В центре гладкого горизонтального стола есть небольшое гладкое отверстие $O$, через которое проходит невесомый тонкий резиновый жгут с коэффициентом жёсткости $k$ (см. рис.). Один конец жгута закреплён в точке $A$ (которая находится строго под отверстием), а другой привязан к небольшому телу массой $m$. Длина жгута в ненатянутом состоянии равна расстоянию $AO$. Тело оттягивают вдоль стола в точку $B$ (расстояние $OB=l$) и сообщают ему скорость $v_0$, направленной вдоль стола перпендикулярно $OB$.
Найдите время $\tau$, необходимое для того, чтобы тело попало из точки $O$ в точку $C$, т.е. повернулось вокруг центра стола на $90^{\circ}$.
Найдите скорость тела $v_C$ в точке $C$ и расстояние $OC$ от $C$ до точки $O$.
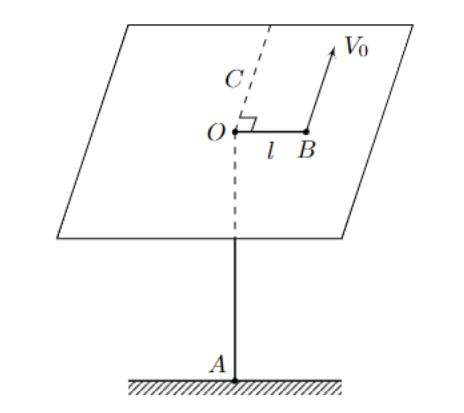
Найдите время $\tau$, необходимое для того, чтобы тело попало из точки $O$ в точку $C$, т.е. повернулось вокруг центра стола на $90^{\circ}$.
Решение: Запишем второй закон Ньютона для движущегося тела:$$m\,d\vec v=-k\vec r dt,$$где $\vec r$ — радиус-вектор, направленный к телу из точки $O$. Действительно, сила упругости направлена против него, а ее модуль равен $kr$, т.к. удлинение резинки равно $r$.Уравнение выше можно переписать в виде:$$m\,d(v_x \vec i + v_y \vec j)=-k\,(x\vec i + y\vec j) dt,$$где ось $x$ направлена вдоль начального положения резинки, а ось $y$ — вдоль прямой $OC$. Запишем уравнение в проекциях на оси:\begin{cases}m\, dv_{x}=-k\, xdt \\m\, dv_{y}=-k\, ydt,\end{cases}которые имеют решение:\begin{cases}x(t)=A_{x}\cos(\omega_{0}t+\varphi_{x}) \\y(t)=A_{y}\cos(\omega_{0}t+\varphi_{y}),\end{cases}где $\omega_0 = \sqrt{k/m}$, а $A_x, A_y, \varphi_x$ и $\varphi_y$ — постоянные, определяемые начальными условиями.Начальные условия для системы таковы: $x(0) = l$, $y(0) = 0$, $v_x(0)=0$, $v_y(0) = v_0$.Откуда можно найти $A_x = l$, $\varphi_x = 0$, $A_y = \cfrac{v_0}{\omega_0}$, $\varphi_y = \cfrac{\pi}{2}$.Таким образом движение тела задается координатами:\begin{cases}x(t) = l\,\cos\omega_0 t \\y(t) = \cfrac{v_0}{\omega_0}\,\sin\omega_0 t.\end{cases}Ясно, что для ответа на вопрос требуется найти такое $\tau$, чтобы координата $x$ тела стала равной нулю. Это, очевидно, произойдет через четверть периода:$$\tau=\cfrac{\pi}{2\omega_0}$$
Ответ: $$\tau=\frac{\pi}{2}\sqrt{\frac{m}{k}}.$$

Найдите скорость тела $v_C$ в точке $C$ и расстояние $OC$ от $C$ до точки $O$.
Решение: Зная уравнения движения в координатах, легко получить координату $y\ (=OC)$, в которой находится тело, проходя линию $OC$:$$y(\tau)=v_0/\omega_0.$$Аналогично найдем проекцию скорости на ось $x$ в этот же момент времени:$$v_x(\tau)=\dot x(\tau)=-l\omega_0.$$Проекция скорости на ось $y$ в этот момент, очевидно, равна нулю. Поэтому модуль скорости в точке $C$: $v_C=l\omega_0$.
Ответ: $$v_C=l\sqrt{\frac{k}{m}},\ OC=v_0\sqrt{\frac{m}{k}}.$$
Темы:
T, Механика, Колебания, Китайские, Уравнение колебаний